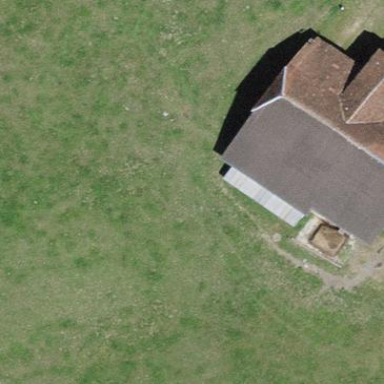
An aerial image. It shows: Barn with half-hipped roof shape.